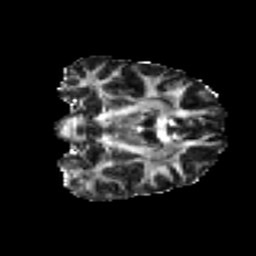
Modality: FA
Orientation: coronal
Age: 49
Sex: female
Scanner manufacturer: ge
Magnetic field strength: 3 T
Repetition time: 7.8 s
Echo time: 0.0611 s